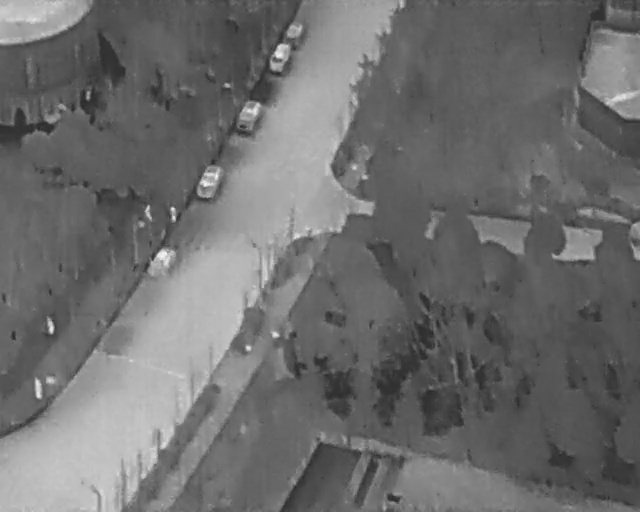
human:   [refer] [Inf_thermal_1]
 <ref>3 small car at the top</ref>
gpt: <box>[[41, 9, 46, 12, 16], [36, 20, 41, 24, 19], [44, 4, 48, 7, 19]]</box>

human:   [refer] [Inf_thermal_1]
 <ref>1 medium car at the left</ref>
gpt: <box>[[22, 48, 29, 53, 20]]</box>

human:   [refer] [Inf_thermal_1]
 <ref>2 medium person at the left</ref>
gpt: <box>[[6, 62, 9, 64, 2], [21, 40, 24, 42, 2]]</box>